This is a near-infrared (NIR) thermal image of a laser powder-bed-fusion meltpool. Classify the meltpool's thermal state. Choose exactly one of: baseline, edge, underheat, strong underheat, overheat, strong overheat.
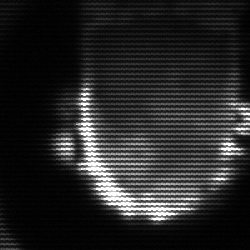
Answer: baseline